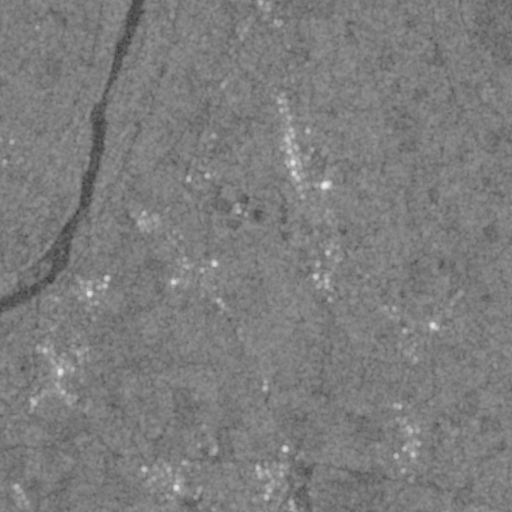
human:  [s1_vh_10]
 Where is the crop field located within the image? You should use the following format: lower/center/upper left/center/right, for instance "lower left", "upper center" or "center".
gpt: The crop field is located in the upper left of the image.
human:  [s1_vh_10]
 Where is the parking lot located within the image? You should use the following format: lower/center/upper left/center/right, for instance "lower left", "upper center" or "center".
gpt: The parking lot is located in the lower center of the image.
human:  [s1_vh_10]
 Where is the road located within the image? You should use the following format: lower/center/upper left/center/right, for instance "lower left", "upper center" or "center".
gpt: There is no road in the image.

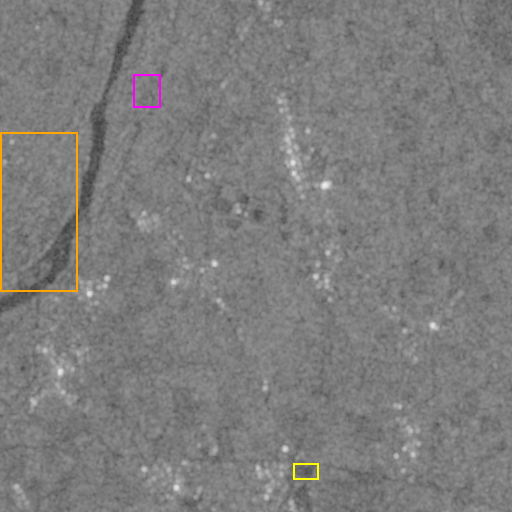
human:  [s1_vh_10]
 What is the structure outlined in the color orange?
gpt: The structure outlined in orange is a crop field.
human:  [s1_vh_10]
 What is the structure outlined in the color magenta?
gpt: The structure outlined in magenta is a park.
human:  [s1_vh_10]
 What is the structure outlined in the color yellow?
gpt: The structure outlined in yellow is a parking lot.
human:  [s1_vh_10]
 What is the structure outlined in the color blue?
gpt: There is no blue outline.